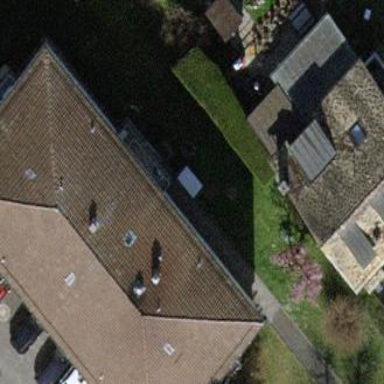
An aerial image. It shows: Hipped-roof building with apartments.